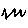
Label: zigzag